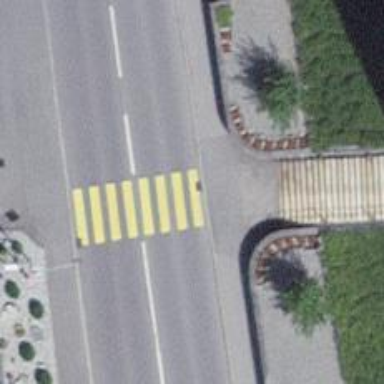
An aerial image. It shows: Zebra crossing on the road.